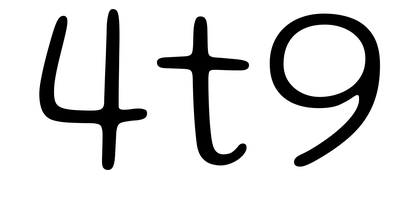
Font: Gluten_ExtraLight